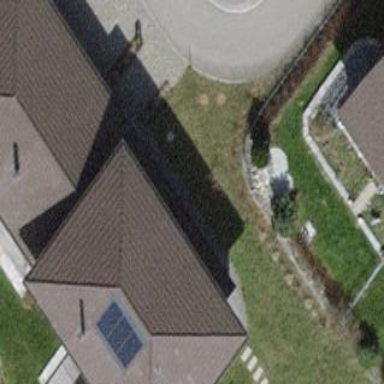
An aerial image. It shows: Building with hipped roof.